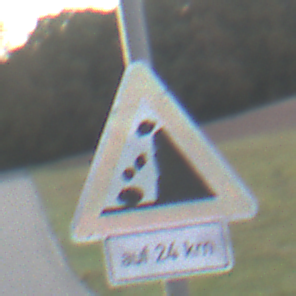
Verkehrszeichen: SteinschlagRechts
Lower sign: LaengeEinerStrecke6
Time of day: SunriseSunset
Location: Outdoor (Nature)
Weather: PartlyCloudy
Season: NotSpecified
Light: Natural